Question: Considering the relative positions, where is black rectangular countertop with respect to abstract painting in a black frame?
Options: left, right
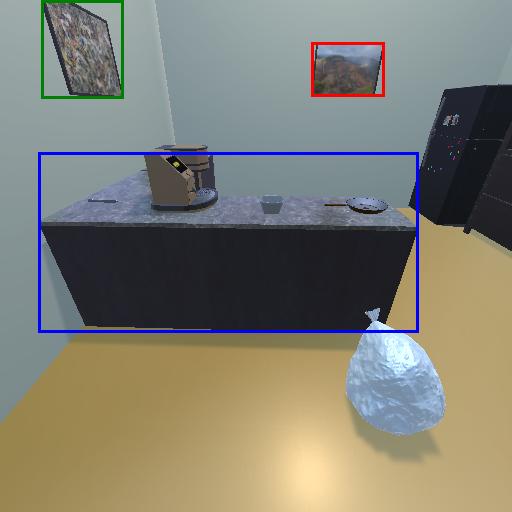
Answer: left